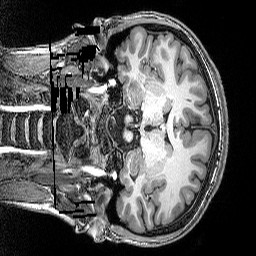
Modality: T1w
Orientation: coronal
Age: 26
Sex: female